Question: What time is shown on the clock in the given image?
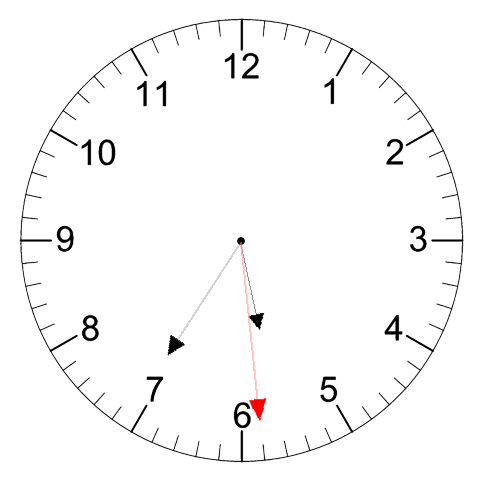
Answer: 05:35:29